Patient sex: F
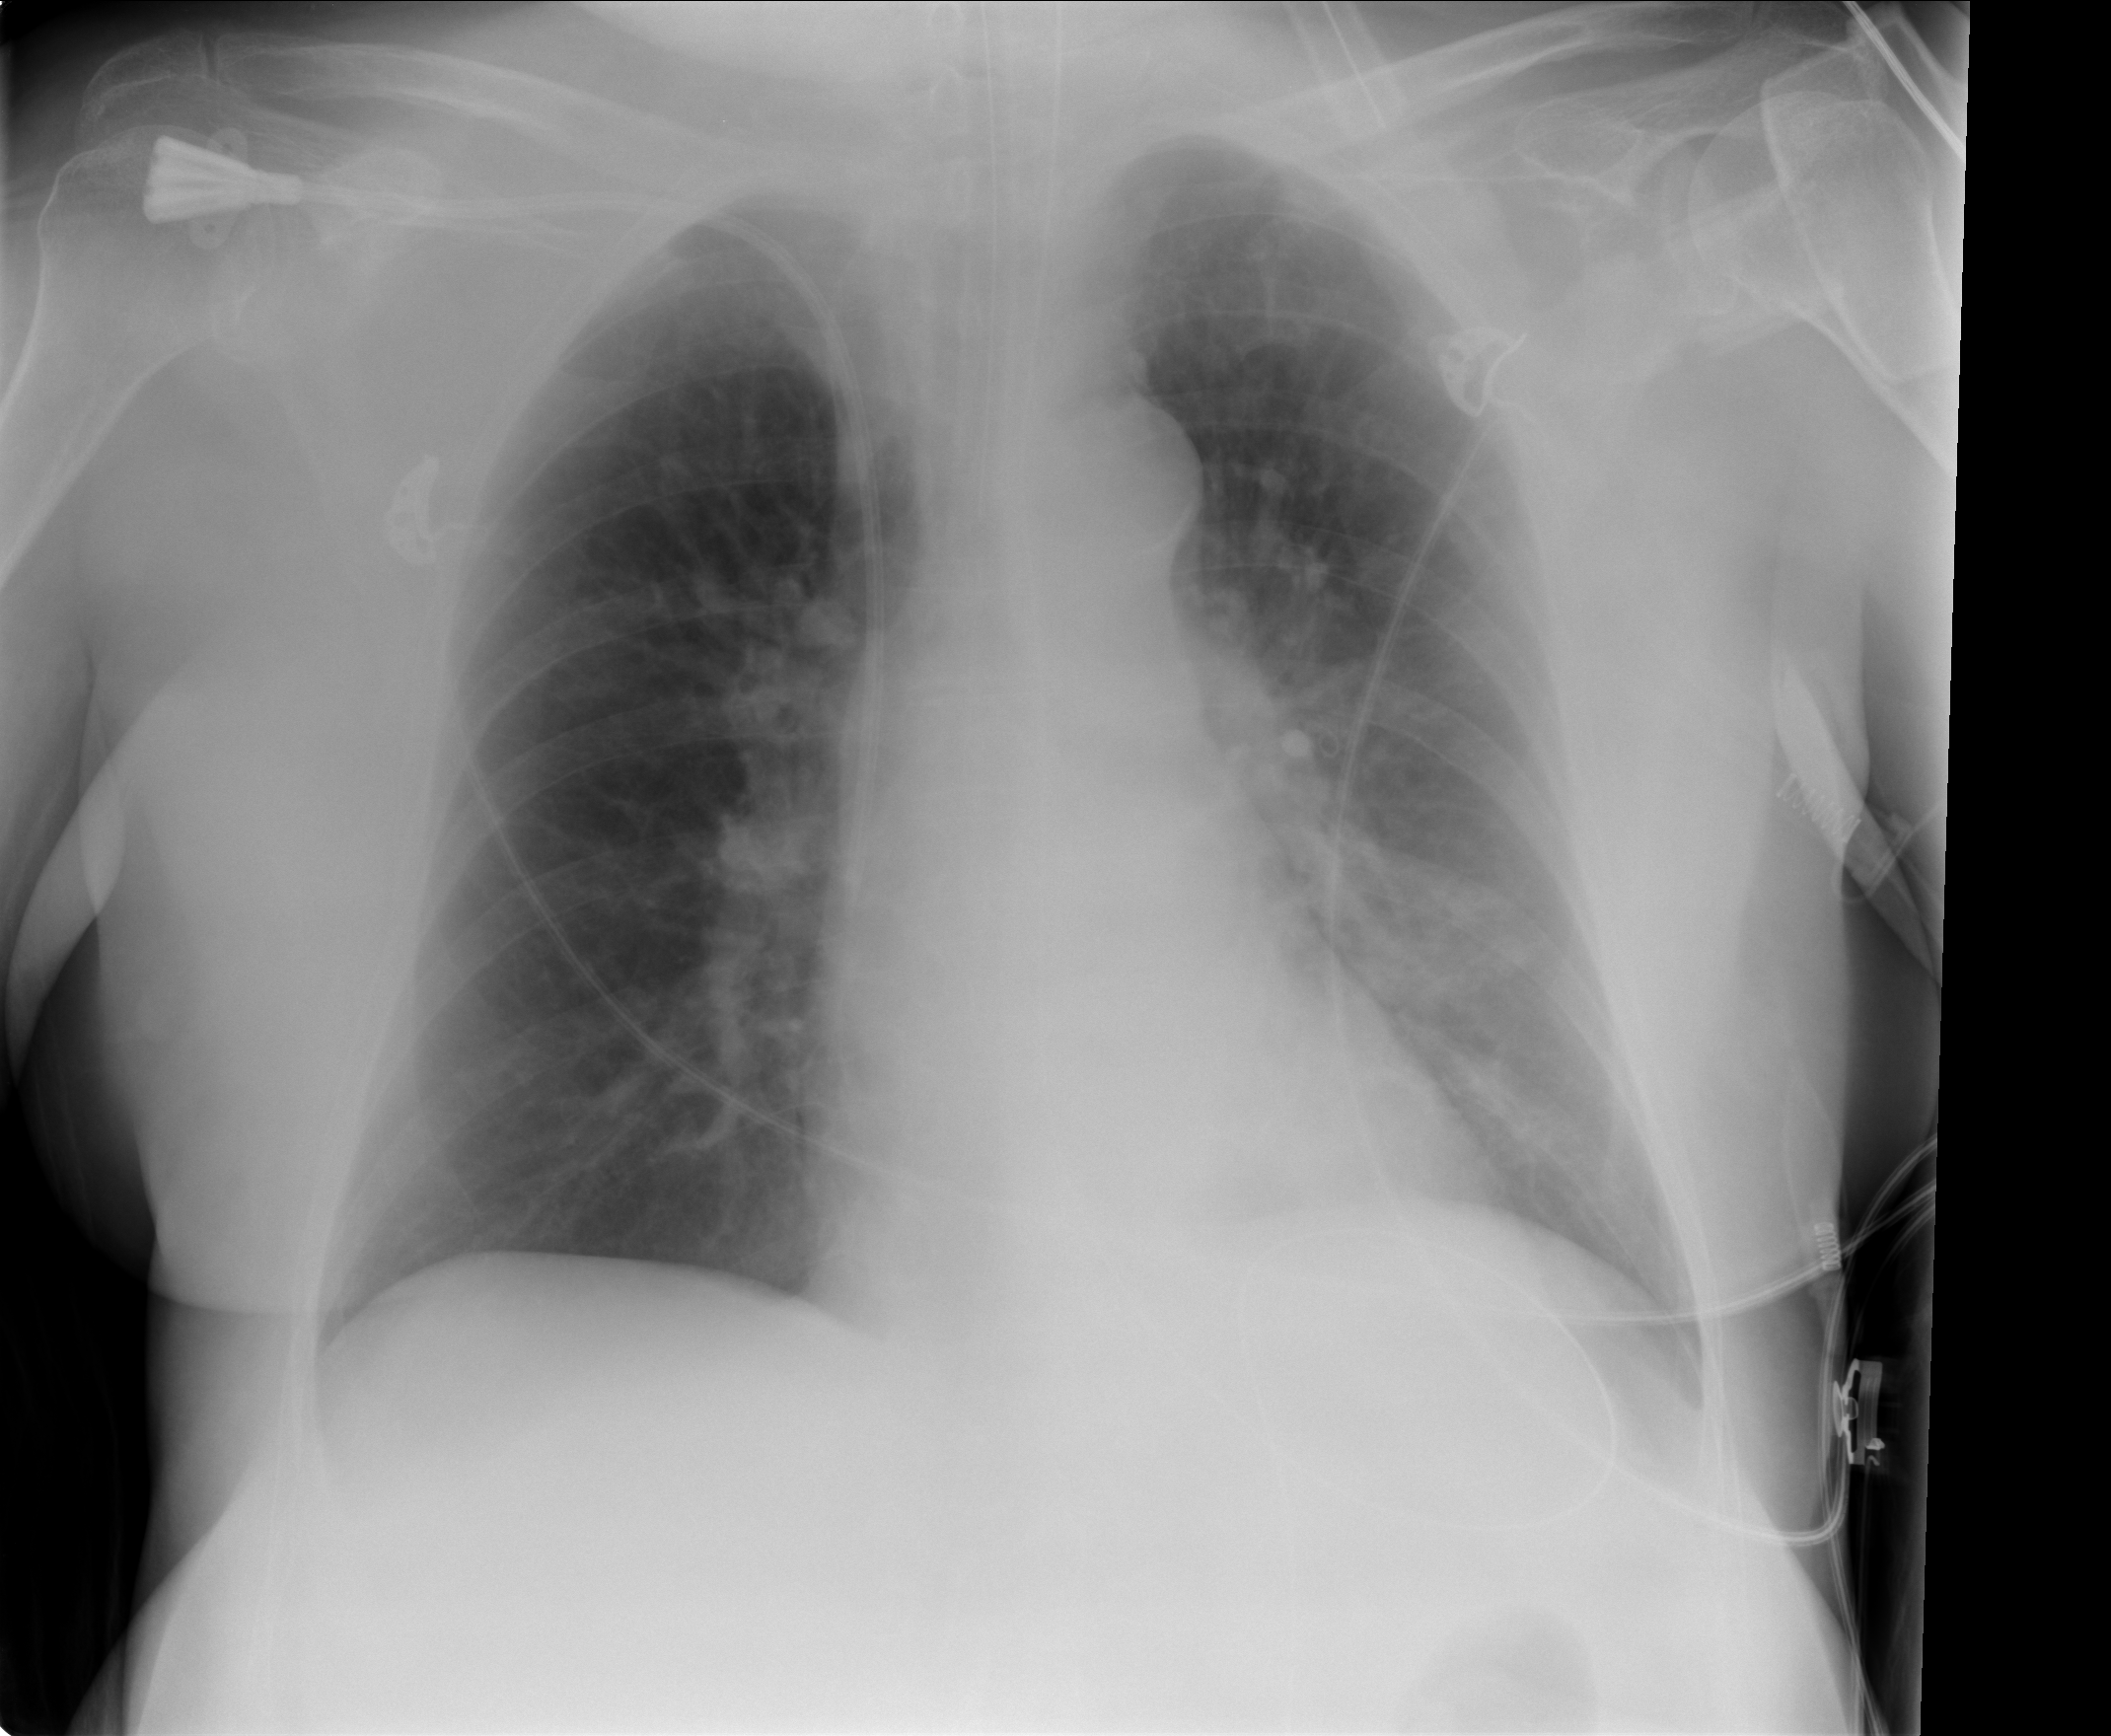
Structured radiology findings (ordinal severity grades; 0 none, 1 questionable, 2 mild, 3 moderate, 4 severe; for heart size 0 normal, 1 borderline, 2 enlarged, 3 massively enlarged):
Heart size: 0
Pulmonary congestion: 0
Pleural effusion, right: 0
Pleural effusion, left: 0
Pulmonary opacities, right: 0
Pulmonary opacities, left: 2
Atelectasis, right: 0
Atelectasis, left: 1